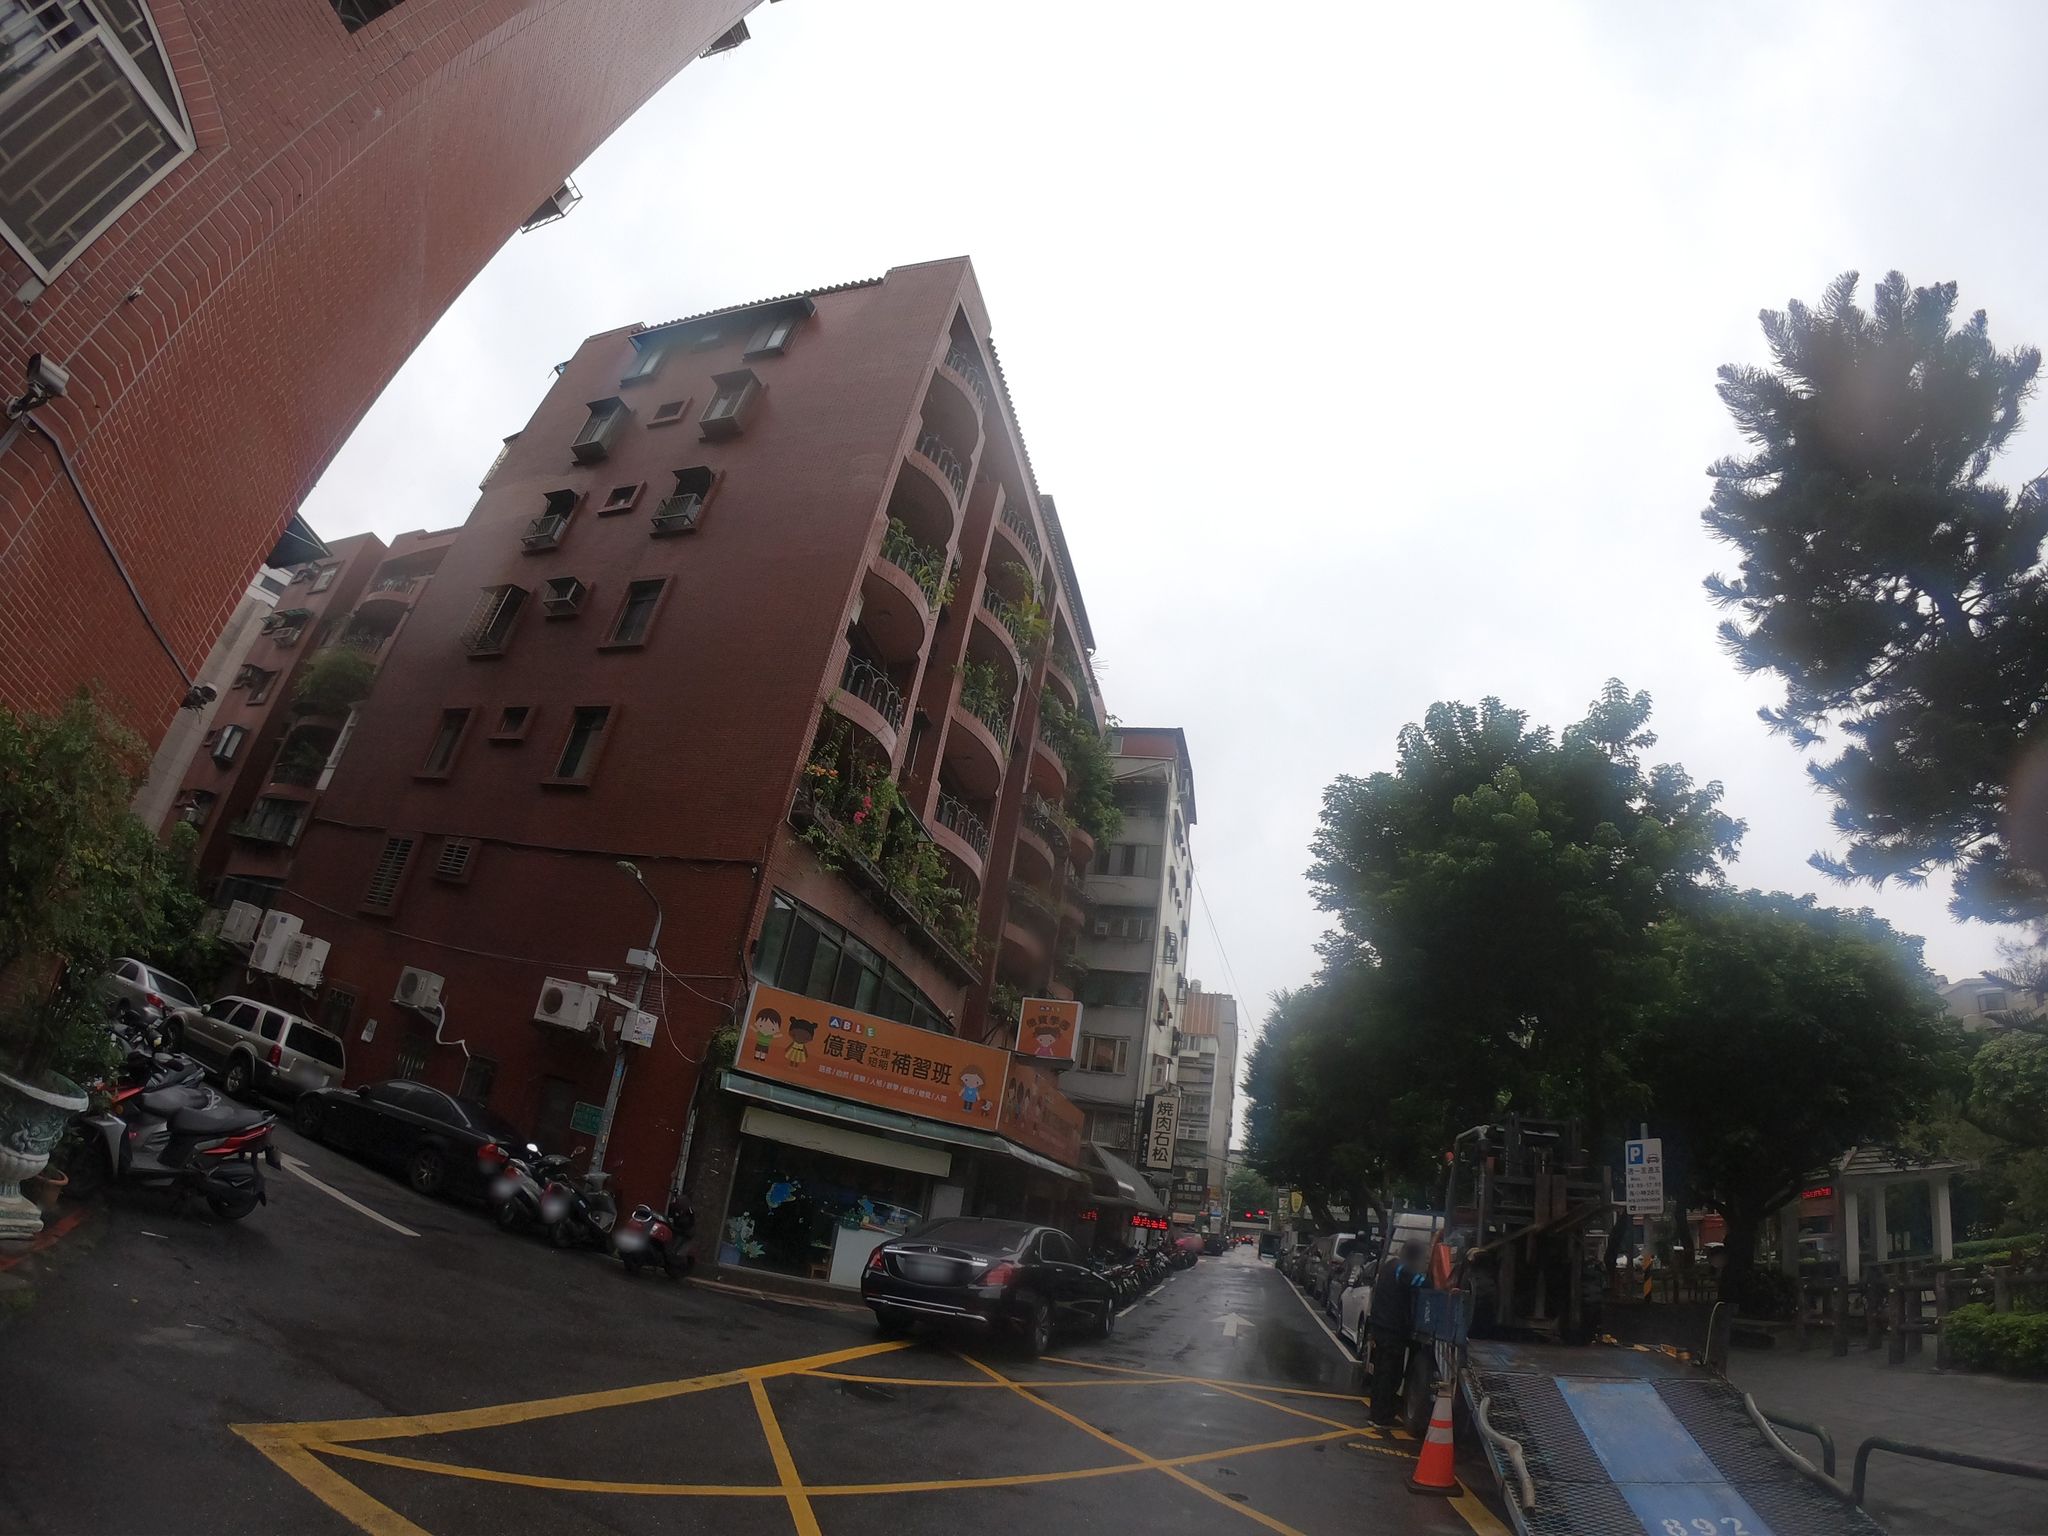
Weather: cloudy
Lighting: day
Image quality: good
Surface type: driving surface
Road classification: residential
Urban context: urban centre
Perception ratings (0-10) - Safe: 1.98, Lively: 7.87, Beautiful: 6.58, Boring: 1.09, Depressing: 3.71, Wealthy: 5.19